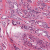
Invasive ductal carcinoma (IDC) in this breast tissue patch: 1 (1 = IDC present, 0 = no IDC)